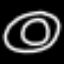
Label: donut